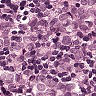
Metastatic tissue present: yes